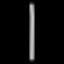
Label: line